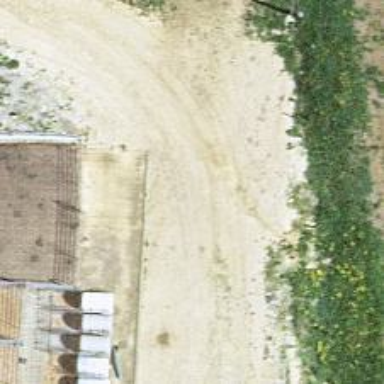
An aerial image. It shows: Gravel track with grade 2 quality.